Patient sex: M
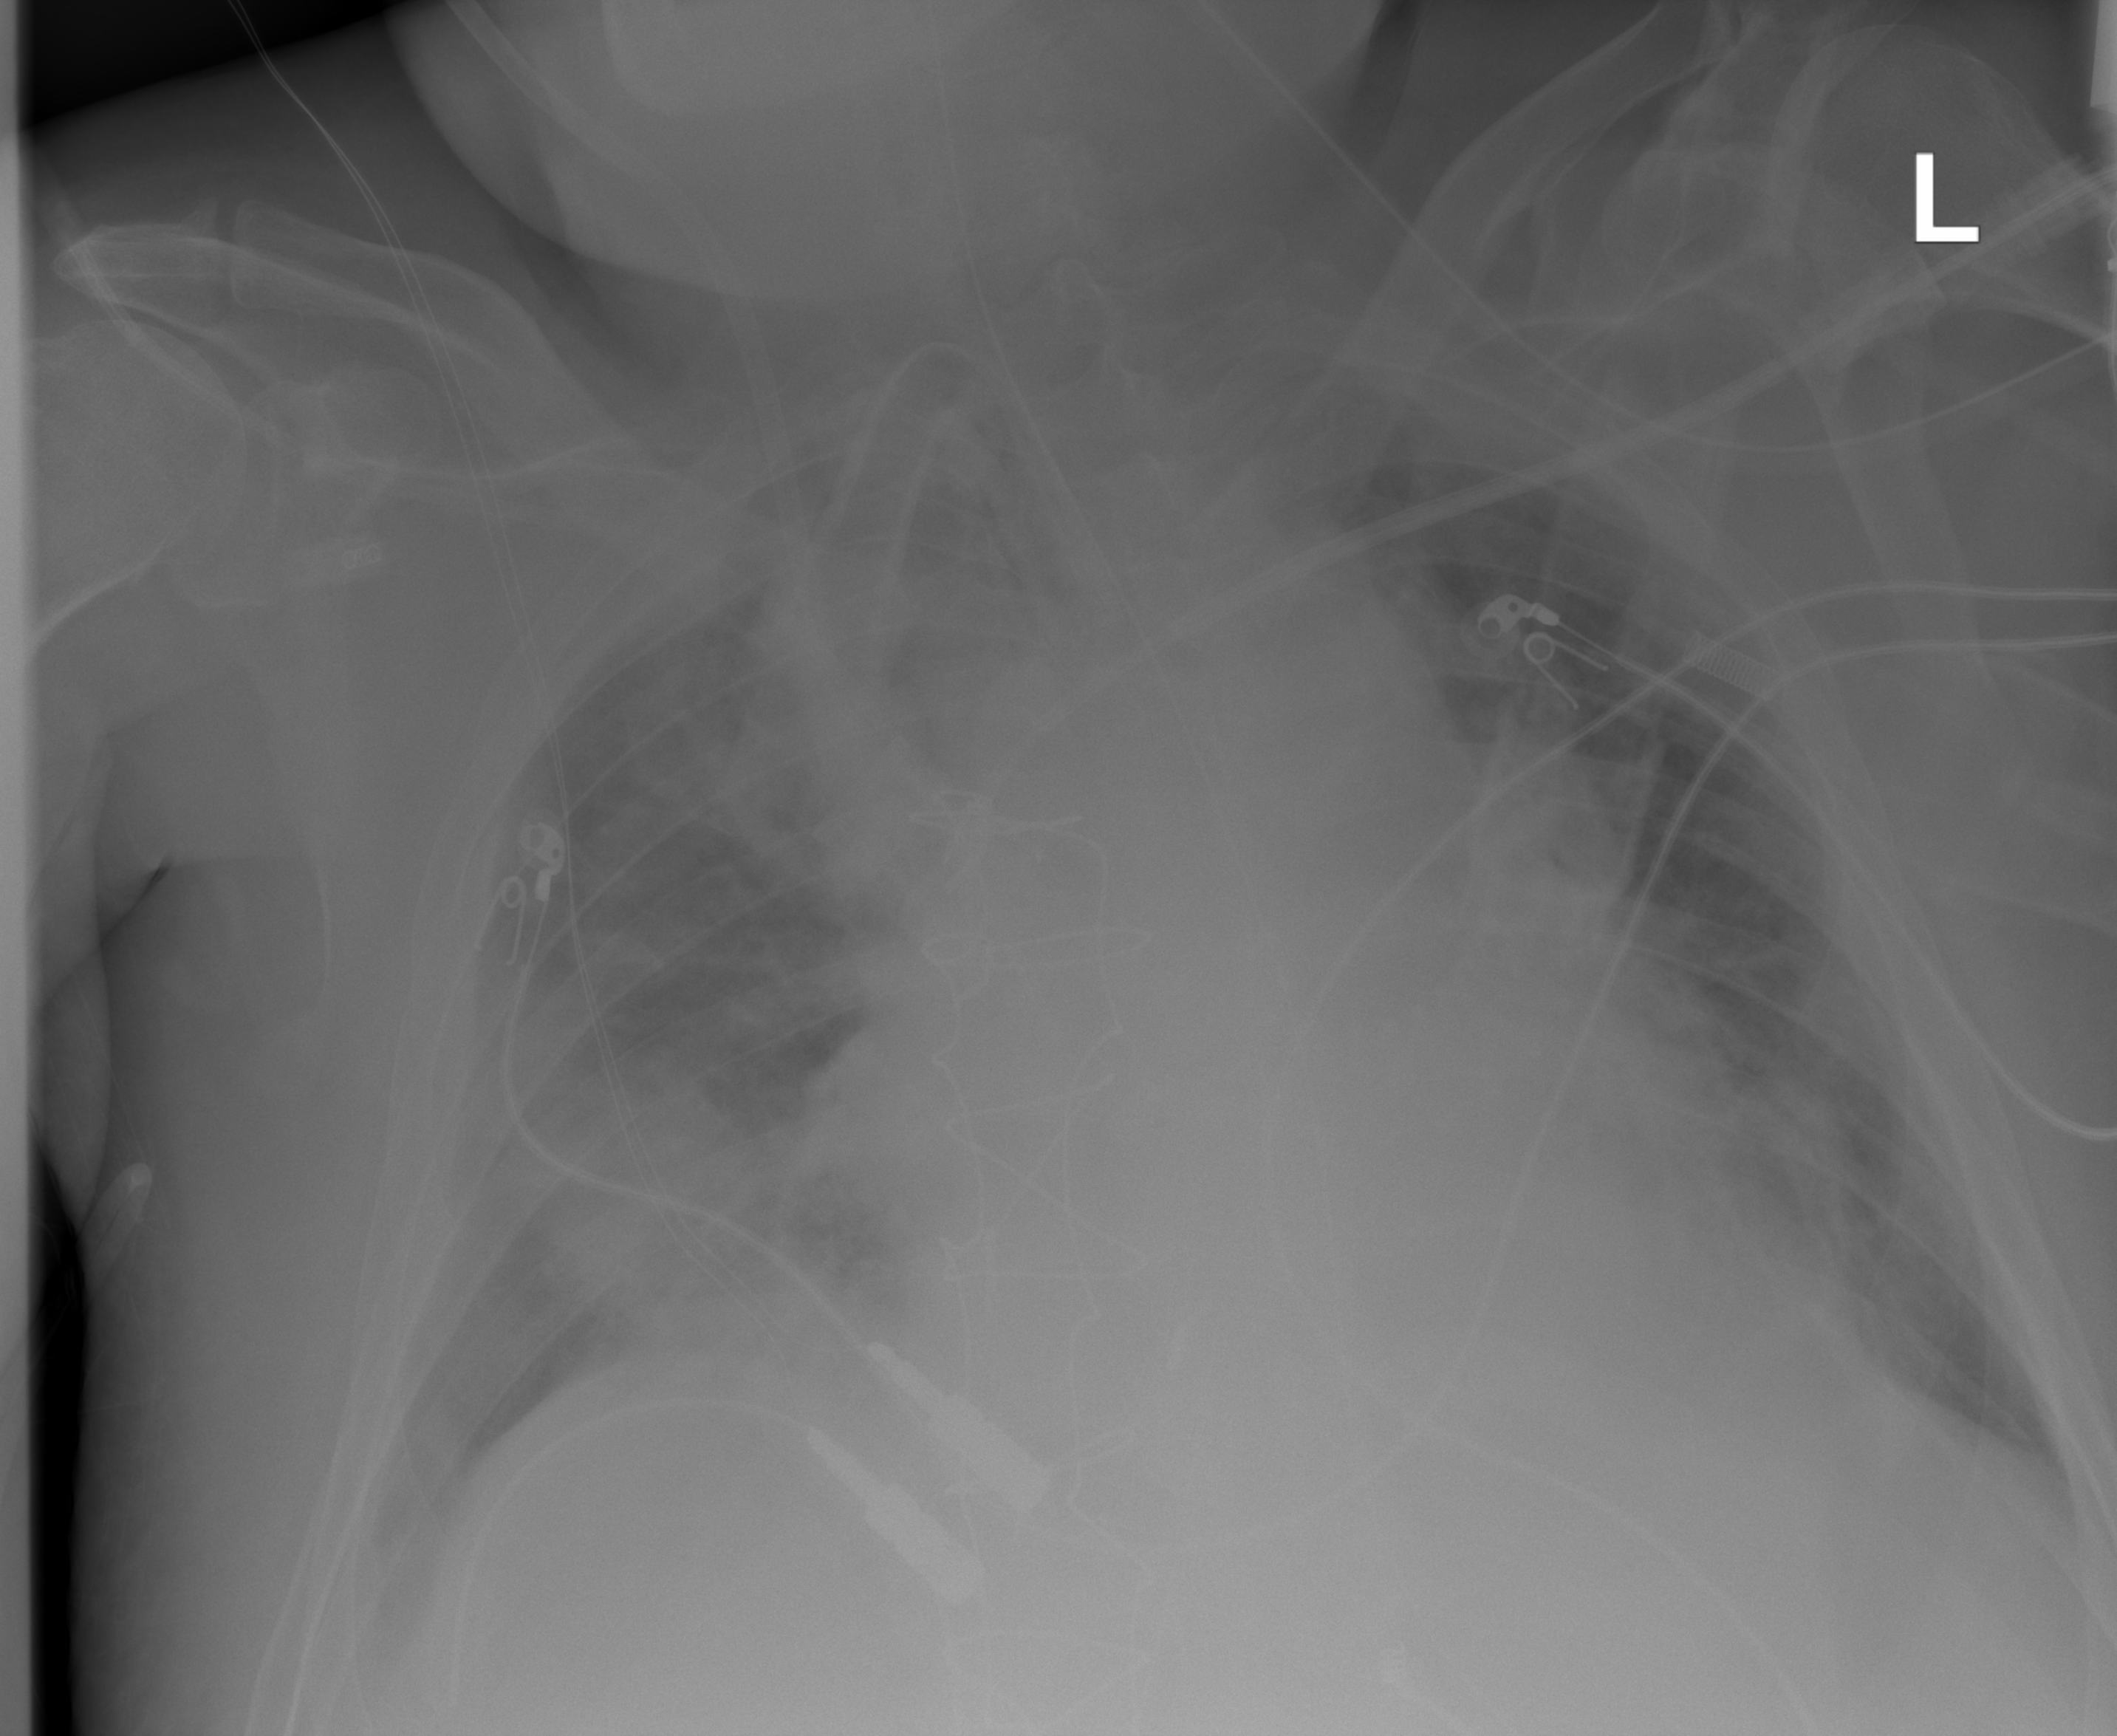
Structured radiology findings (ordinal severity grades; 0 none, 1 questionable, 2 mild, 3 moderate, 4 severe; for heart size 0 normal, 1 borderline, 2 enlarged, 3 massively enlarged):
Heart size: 2
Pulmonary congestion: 2
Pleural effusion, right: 0
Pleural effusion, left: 2
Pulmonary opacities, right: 2
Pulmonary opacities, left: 2
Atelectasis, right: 2
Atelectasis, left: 2